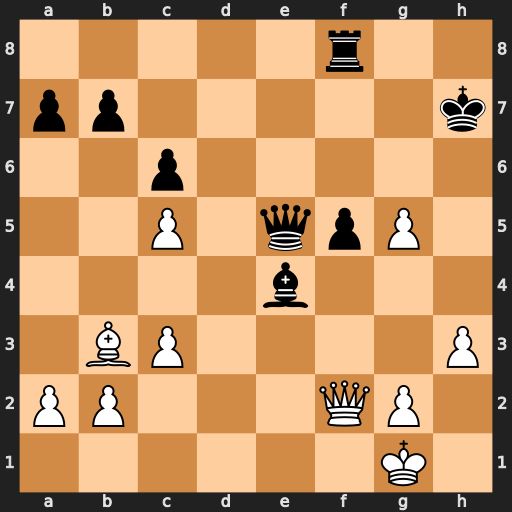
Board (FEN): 5r2/pp5k/2p5/2P1qpP1/4b3/1BP4P/PP3QP1/6K1
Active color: w
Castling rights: -
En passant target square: -
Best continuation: Qh4+ Kg6 Qh6#